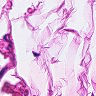
Metastatic tissue present: no